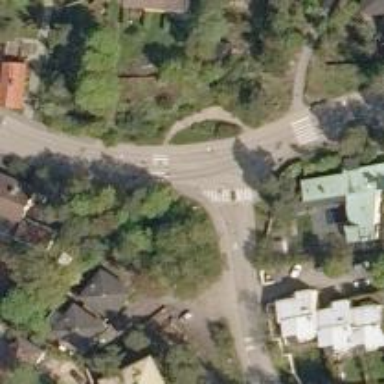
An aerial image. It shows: Paved footway with crossing.